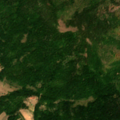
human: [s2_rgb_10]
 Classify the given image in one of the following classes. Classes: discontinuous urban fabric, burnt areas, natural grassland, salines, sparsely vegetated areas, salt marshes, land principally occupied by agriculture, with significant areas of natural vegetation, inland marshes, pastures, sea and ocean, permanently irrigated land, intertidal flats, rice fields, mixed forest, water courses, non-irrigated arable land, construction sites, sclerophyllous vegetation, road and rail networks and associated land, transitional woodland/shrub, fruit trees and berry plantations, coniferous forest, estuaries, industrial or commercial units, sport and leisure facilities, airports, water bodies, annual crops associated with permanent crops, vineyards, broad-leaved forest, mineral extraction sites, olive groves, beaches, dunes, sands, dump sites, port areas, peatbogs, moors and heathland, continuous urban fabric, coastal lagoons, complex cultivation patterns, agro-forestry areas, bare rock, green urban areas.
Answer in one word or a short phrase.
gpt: land principally occupied by agriculture, with significant areas of natural vegetation, broad-leaved forest, transitional woodland/shrub